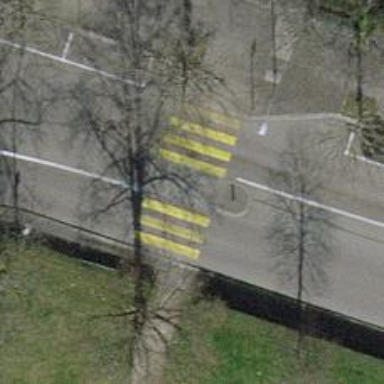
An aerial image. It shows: Secondary road with asphalt surface and lanes for both cyclists and pedestrians on both sides.